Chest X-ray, PA view. Patient: 57 years old, sex F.
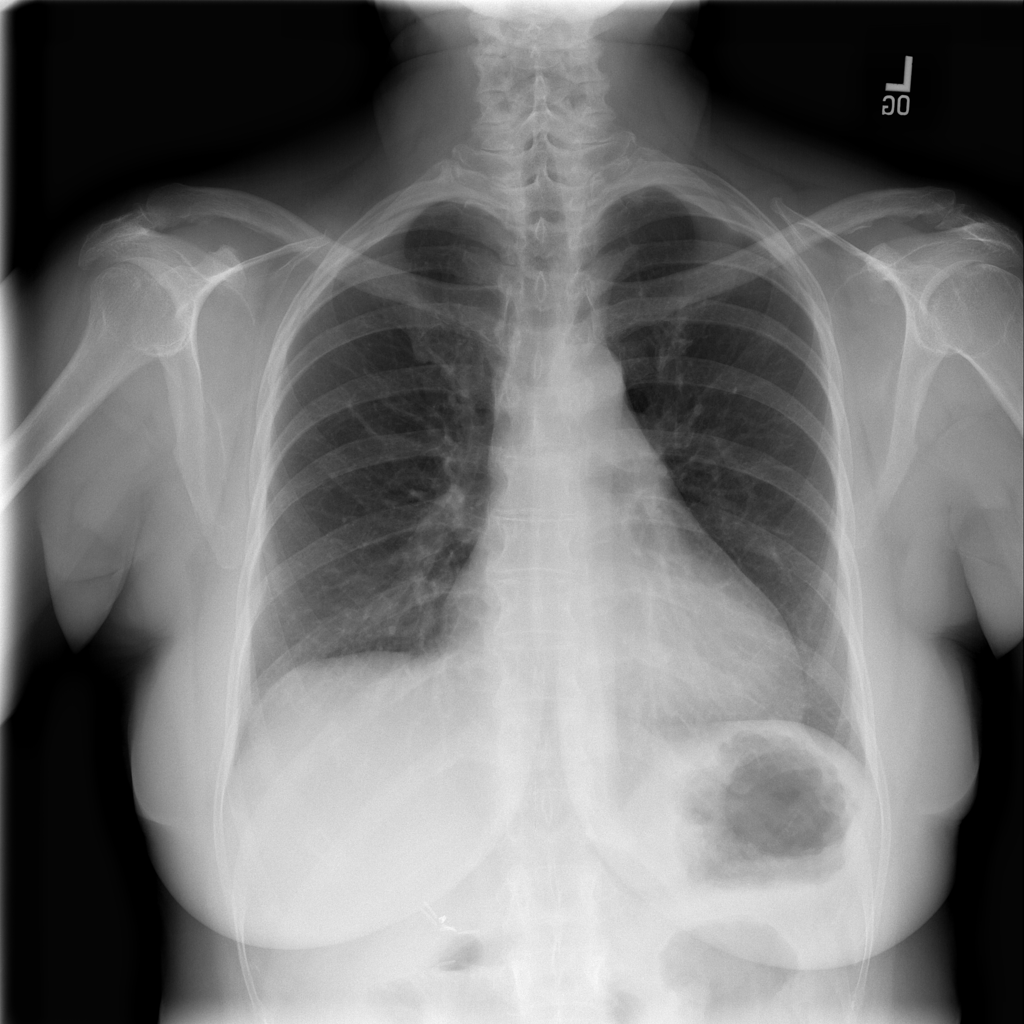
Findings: Pleural_Thickening